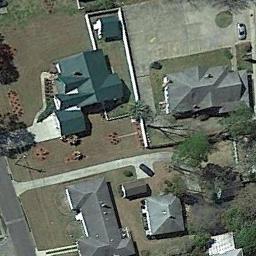
Label: residential